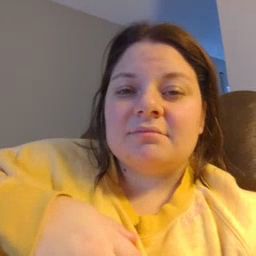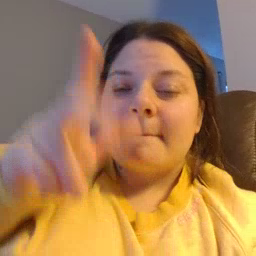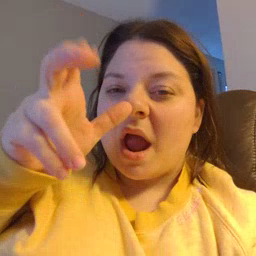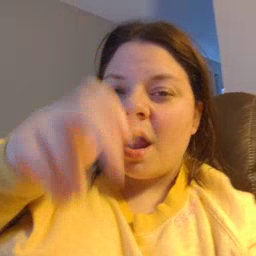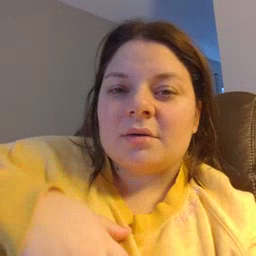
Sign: bug